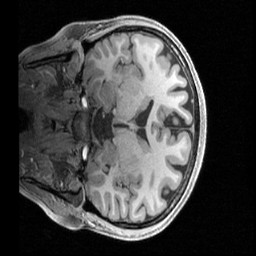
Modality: T1w
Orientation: coronal
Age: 21
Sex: female
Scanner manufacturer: siemens
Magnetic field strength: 3 T
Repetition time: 2.4 s
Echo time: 0.00224 s